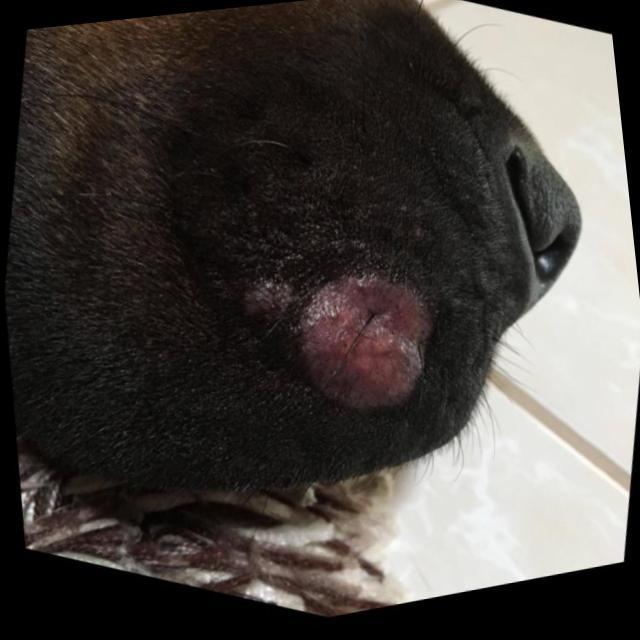
Canine ringworm (Dermatophytosis) — fungal infection caused by Microsporum or Trichophyton. Presents with circular alopecia, scaling, crusting, and broken hairs.